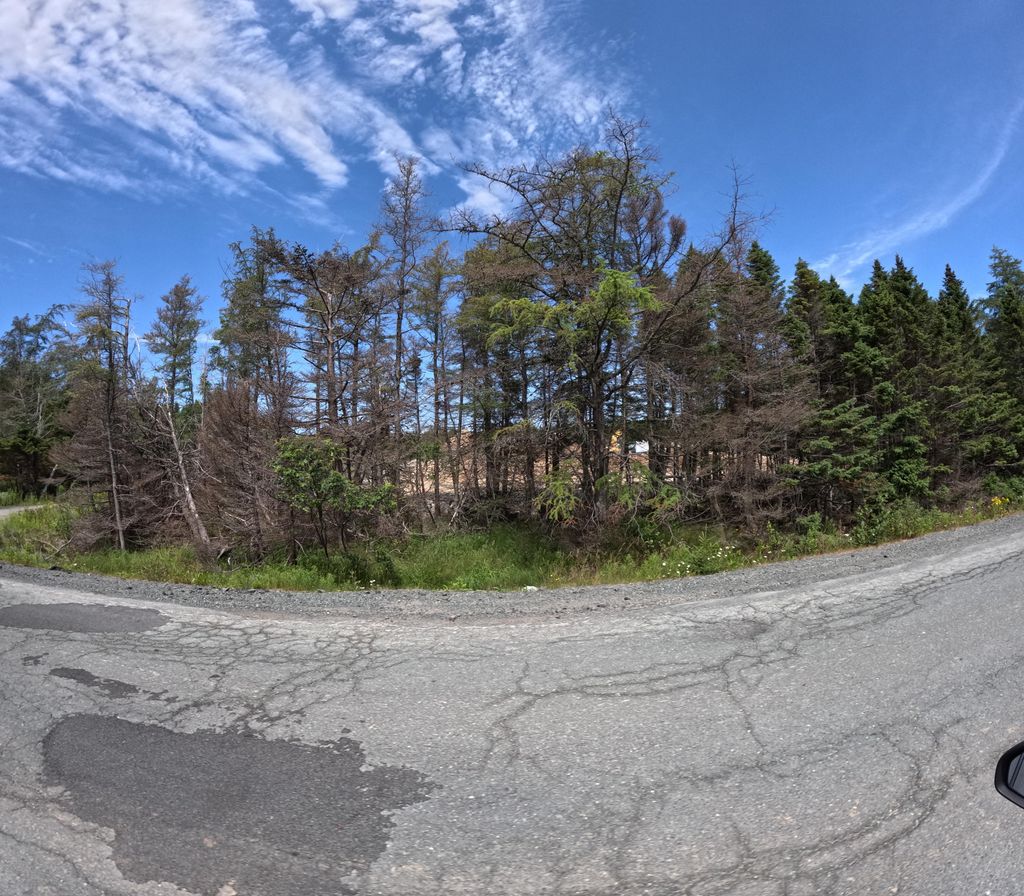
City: st_johns